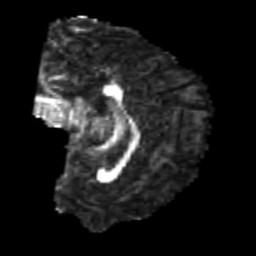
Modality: FA
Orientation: sagittal
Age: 22
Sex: male
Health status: healthy
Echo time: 0.074 s